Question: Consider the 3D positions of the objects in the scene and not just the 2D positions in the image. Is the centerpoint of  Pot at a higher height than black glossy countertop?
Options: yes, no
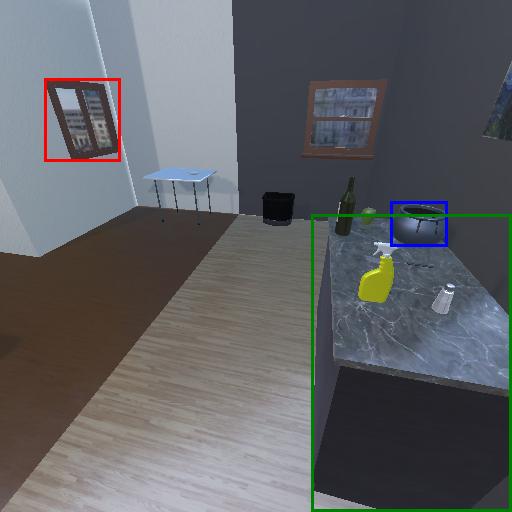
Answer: yes